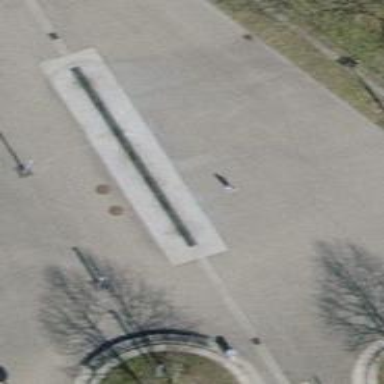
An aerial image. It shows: Fountain.